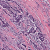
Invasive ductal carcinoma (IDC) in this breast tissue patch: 1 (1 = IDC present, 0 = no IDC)